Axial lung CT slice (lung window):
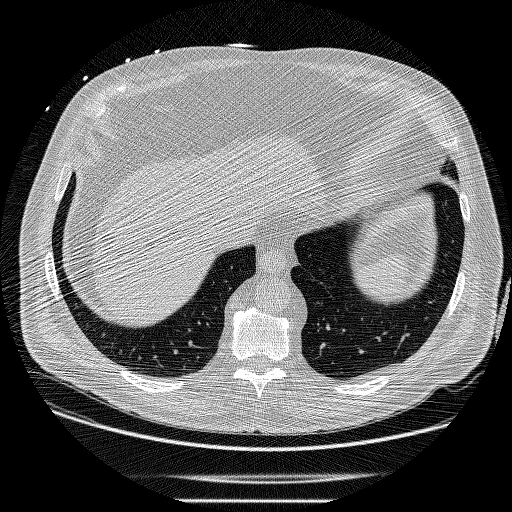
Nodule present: no